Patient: sex M, age 65
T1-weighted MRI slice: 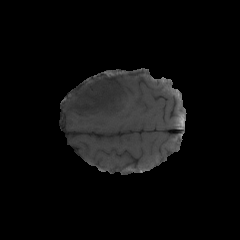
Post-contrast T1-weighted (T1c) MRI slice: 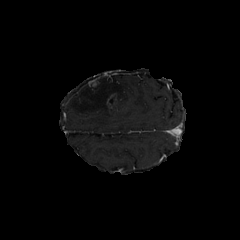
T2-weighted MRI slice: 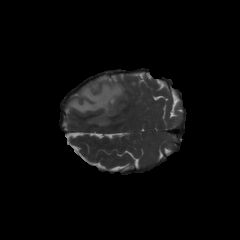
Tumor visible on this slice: yes
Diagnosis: Glioblastoma, IDH-wildtype
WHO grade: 4